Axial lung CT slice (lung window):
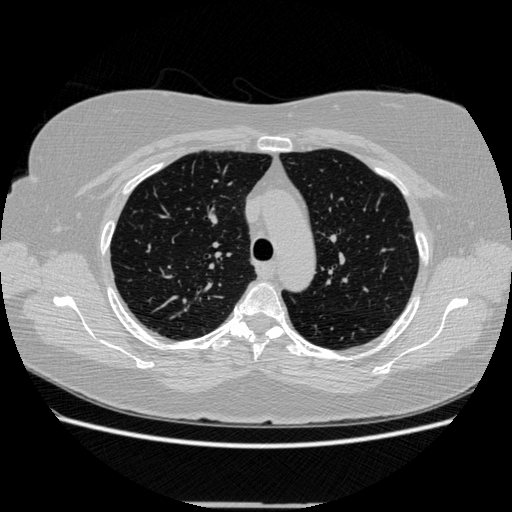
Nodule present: no